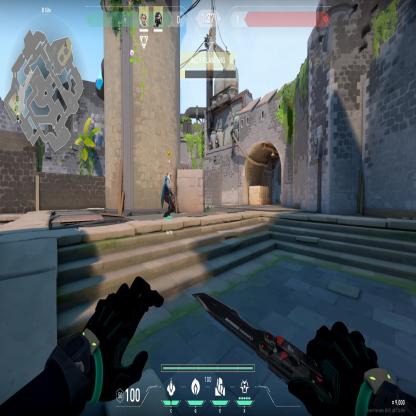
Label: teammate